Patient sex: M
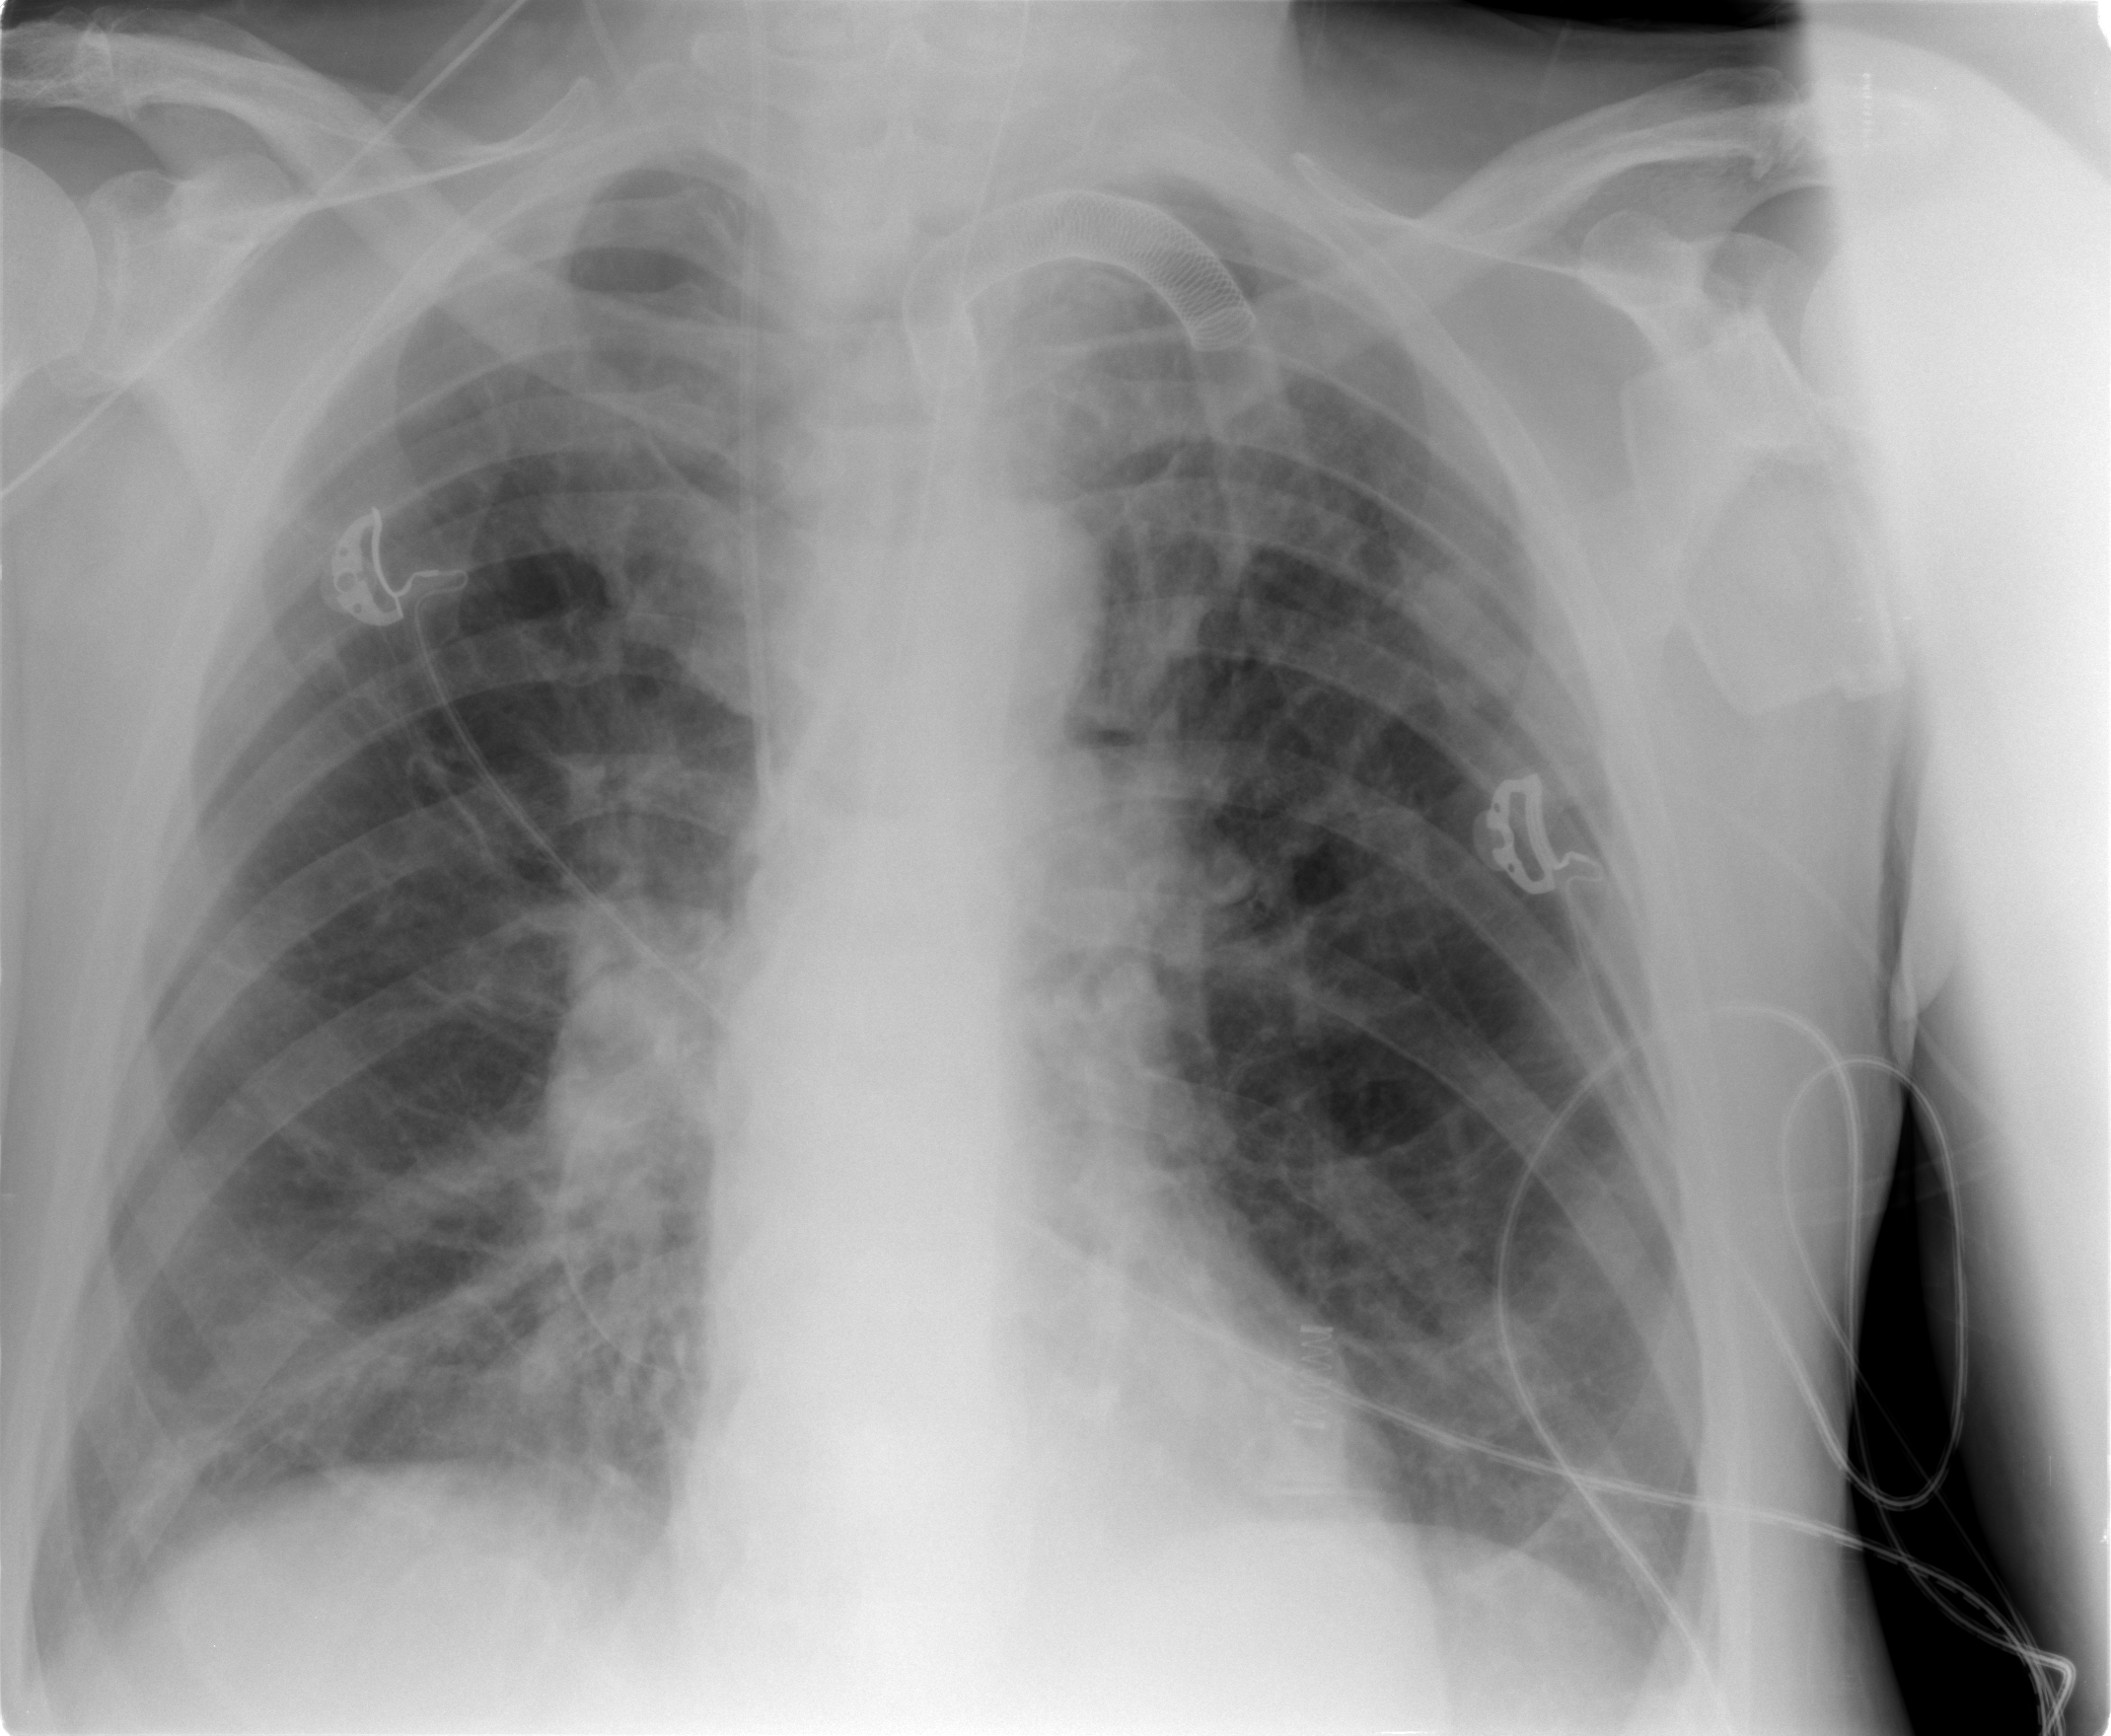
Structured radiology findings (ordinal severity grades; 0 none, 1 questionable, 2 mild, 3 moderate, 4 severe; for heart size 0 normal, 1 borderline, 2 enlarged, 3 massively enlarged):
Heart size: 0
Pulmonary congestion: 2
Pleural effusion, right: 2
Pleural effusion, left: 1
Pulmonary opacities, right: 2
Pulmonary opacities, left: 0
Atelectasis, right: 2
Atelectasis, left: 2